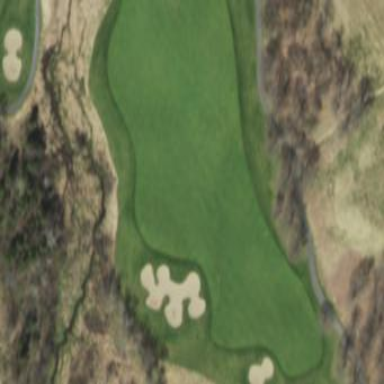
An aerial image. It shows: Area with grass used as rough in golf course.